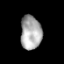
Tissue: prostate
Cell type: Myeloid cells
Senescence score: 0.7472
Nuclear area (px): 687
Mean DAPI intensity: 171.988